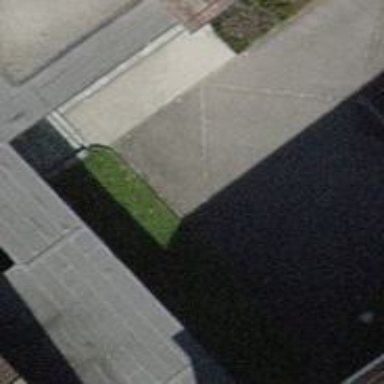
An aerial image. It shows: Road with steps.